Question: What is the app called?
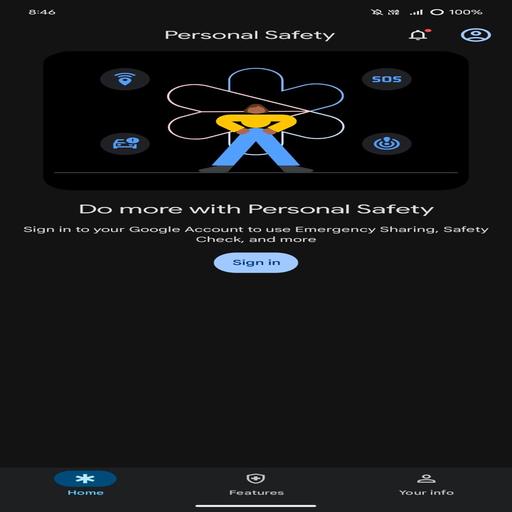
Answer: Personal Safety